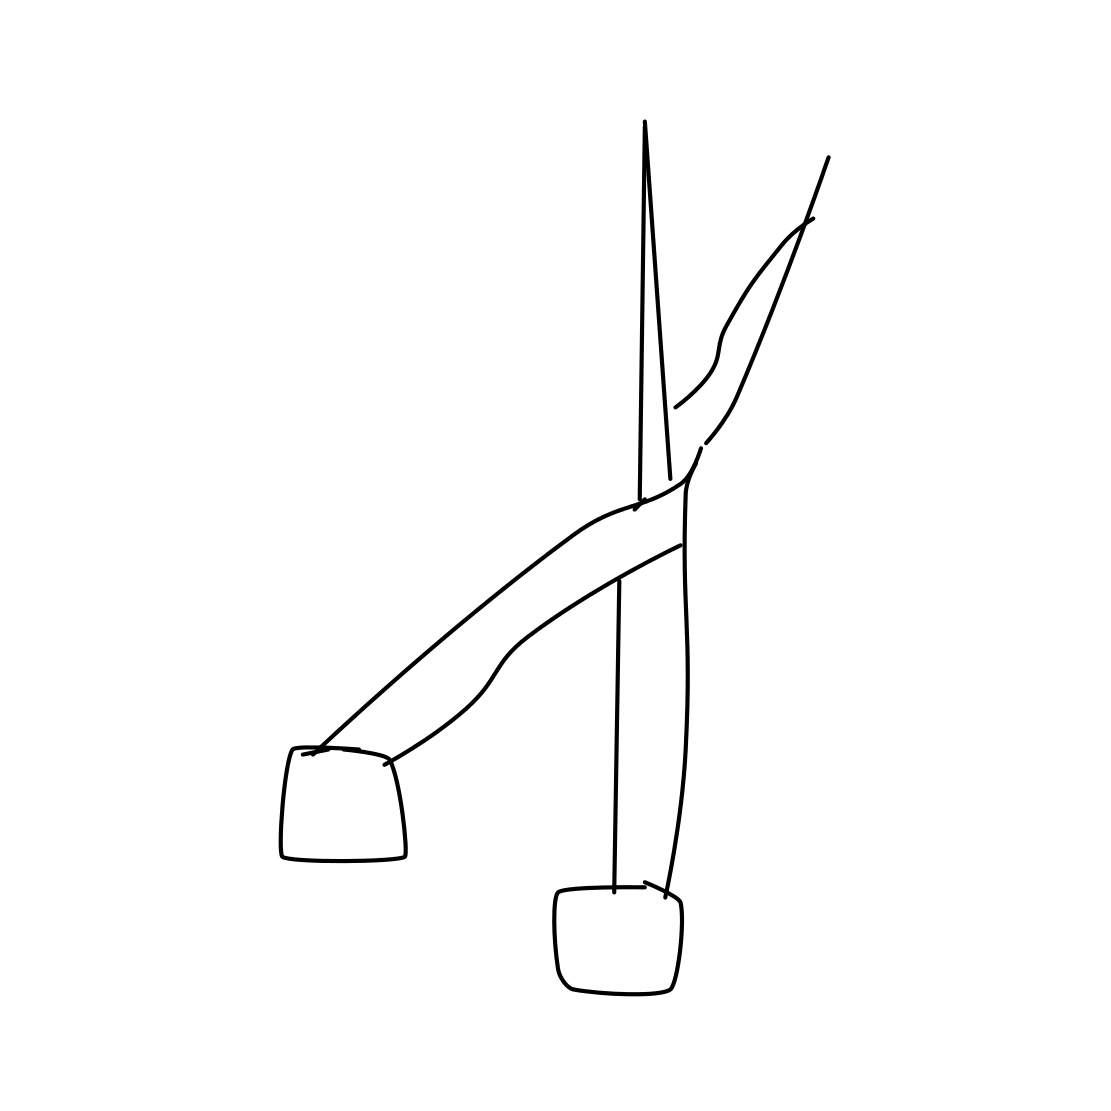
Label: scissors